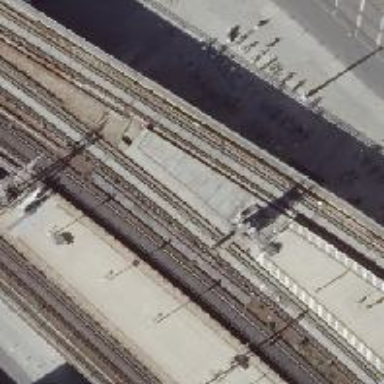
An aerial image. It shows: Viaduct railway bridge with electrified contact lines. The railway is supported by ballastless tracks.